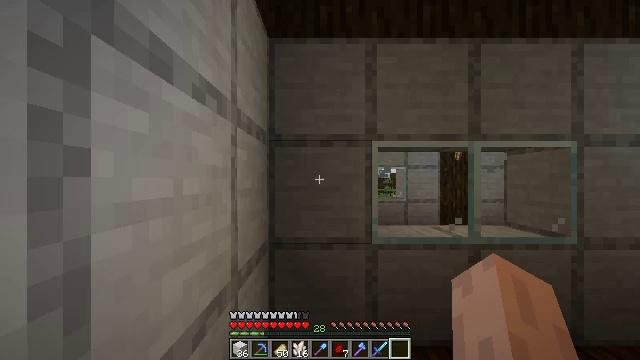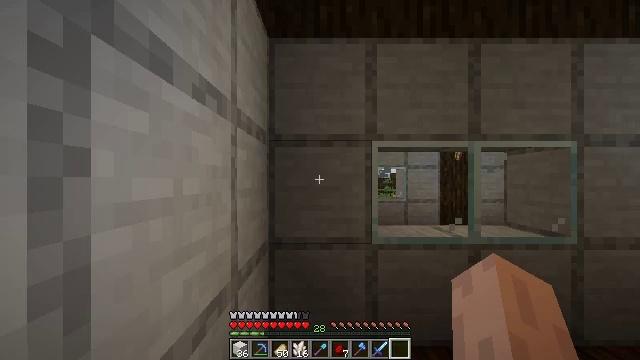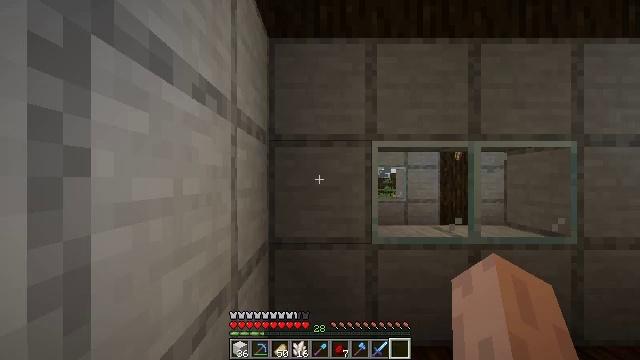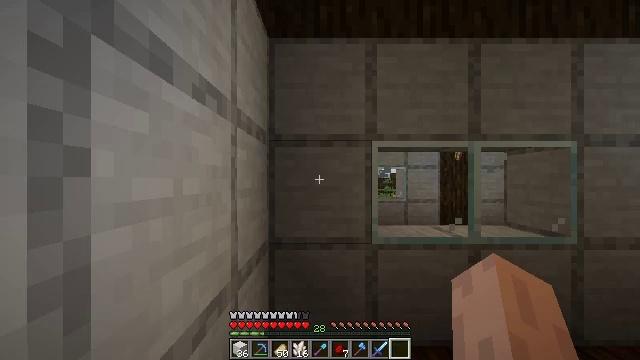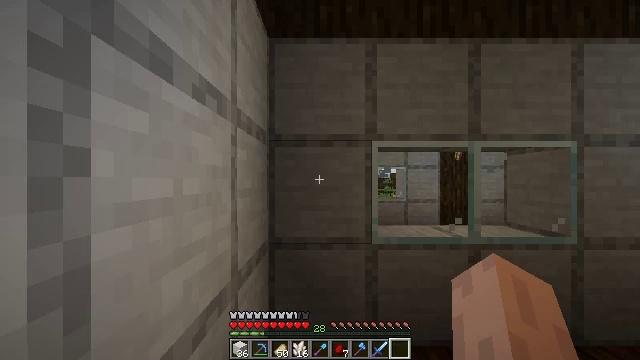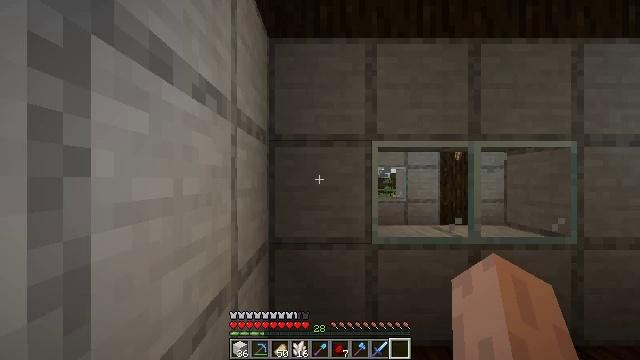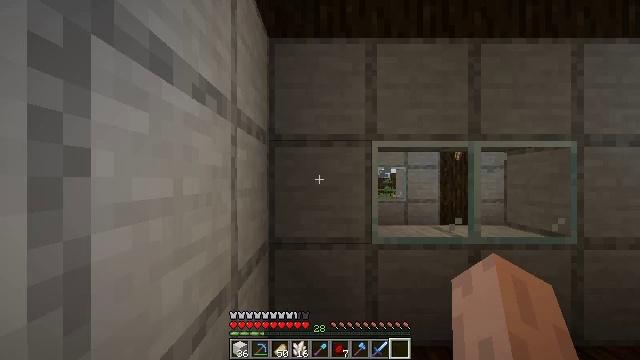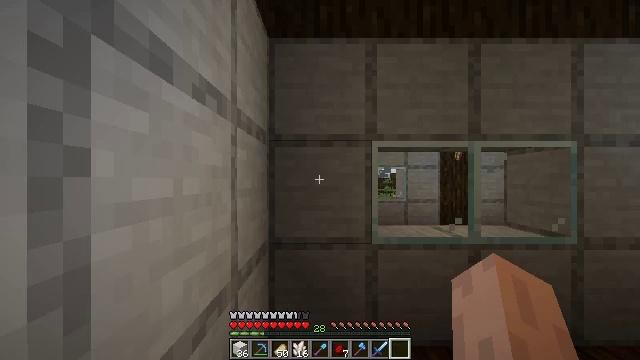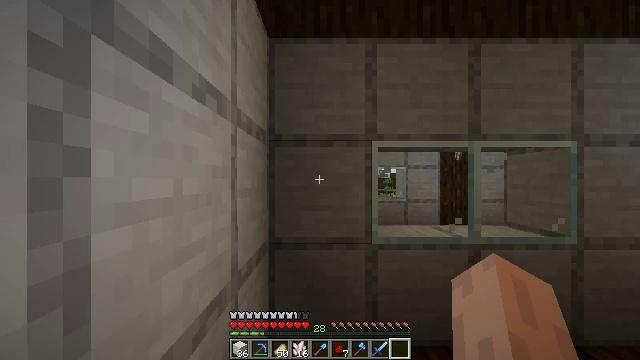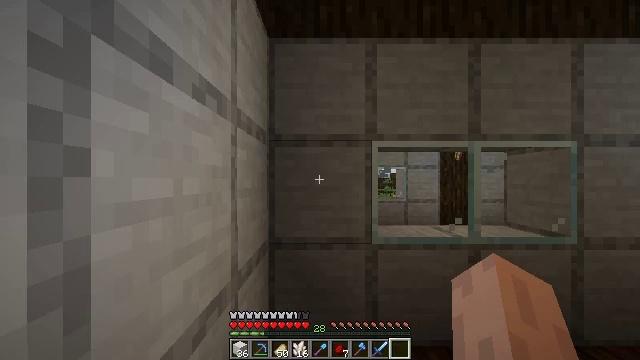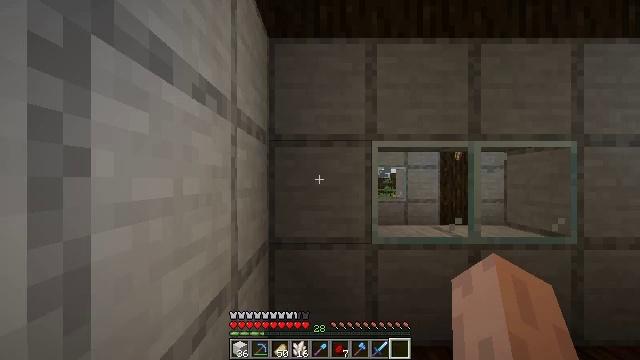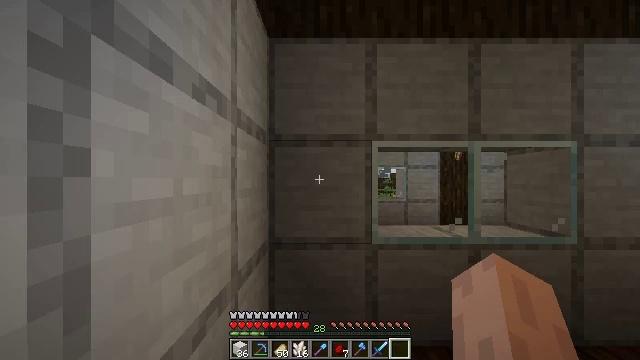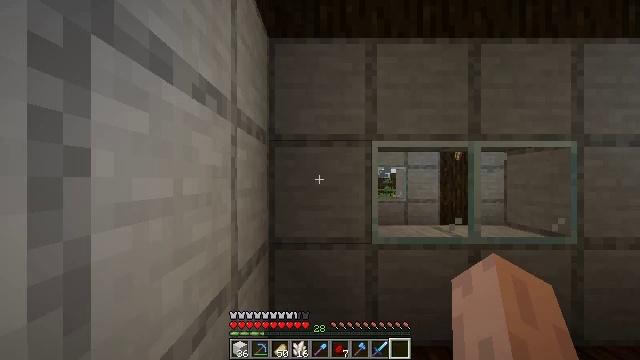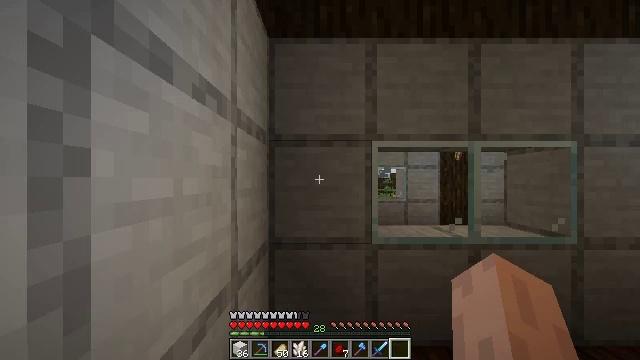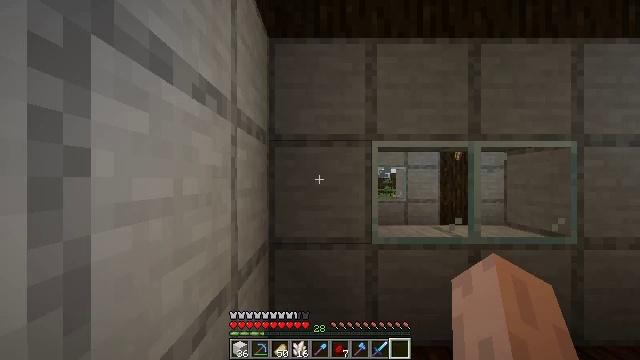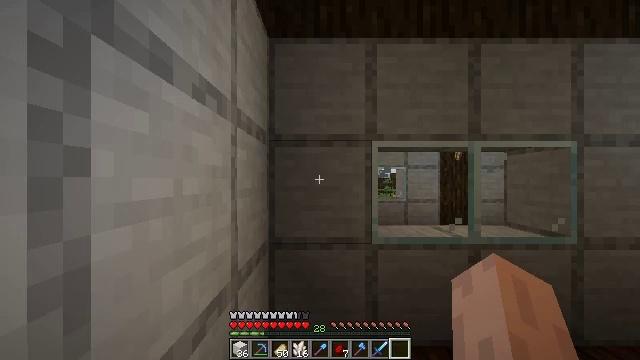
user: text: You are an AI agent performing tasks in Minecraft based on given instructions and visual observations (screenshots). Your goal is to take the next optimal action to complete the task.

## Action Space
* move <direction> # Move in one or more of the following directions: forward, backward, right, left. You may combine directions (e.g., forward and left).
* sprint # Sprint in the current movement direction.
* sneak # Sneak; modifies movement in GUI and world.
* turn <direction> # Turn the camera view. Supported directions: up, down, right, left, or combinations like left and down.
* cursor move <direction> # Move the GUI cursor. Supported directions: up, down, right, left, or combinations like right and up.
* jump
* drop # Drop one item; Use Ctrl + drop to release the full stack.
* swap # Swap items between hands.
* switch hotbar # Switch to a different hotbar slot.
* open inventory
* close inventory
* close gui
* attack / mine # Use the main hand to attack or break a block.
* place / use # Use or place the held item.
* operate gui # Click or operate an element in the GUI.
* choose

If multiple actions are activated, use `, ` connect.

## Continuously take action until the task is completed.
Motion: motion action
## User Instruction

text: Use cactus to craft a green dye.
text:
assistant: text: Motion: no_op
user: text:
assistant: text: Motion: no_op
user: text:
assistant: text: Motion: no_op
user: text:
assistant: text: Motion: no_op
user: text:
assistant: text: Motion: no_op
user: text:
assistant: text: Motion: no_op
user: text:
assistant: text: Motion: no_op
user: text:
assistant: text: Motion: no_op
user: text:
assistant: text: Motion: no_op
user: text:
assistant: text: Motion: no_op
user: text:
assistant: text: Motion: no_op
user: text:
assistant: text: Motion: no_op
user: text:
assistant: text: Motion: no_op
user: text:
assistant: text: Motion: no_op
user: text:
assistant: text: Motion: no_op
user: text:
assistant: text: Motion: no_op
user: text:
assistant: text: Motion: no_op
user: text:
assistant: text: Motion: no_op
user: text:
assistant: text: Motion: no_op
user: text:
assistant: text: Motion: no_op
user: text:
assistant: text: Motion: no_op
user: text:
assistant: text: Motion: no_op
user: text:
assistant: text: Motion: no_op
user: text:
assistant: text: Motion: no_op
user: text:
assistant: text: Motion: no_op
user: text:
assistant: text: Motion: no_op
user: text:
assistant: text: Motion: no_op
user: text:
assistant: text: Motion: no_op
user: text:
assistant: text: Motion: no_op
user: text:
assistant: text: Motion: no_op